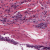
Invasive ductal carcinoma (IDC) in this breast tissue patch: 0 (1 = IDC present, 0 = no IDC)